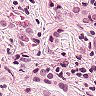
Metastatic tissue present: yes